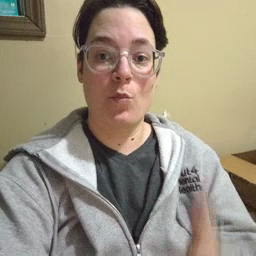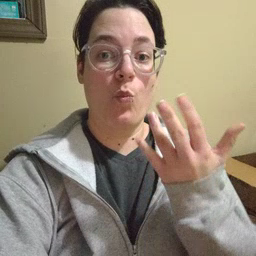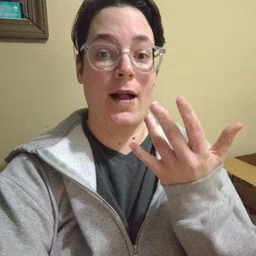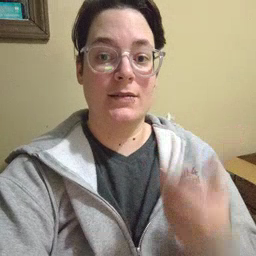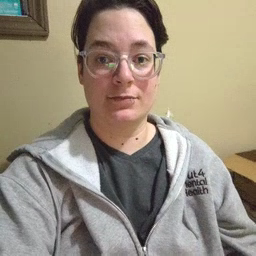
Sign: wait